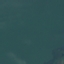
Label: SeaLake